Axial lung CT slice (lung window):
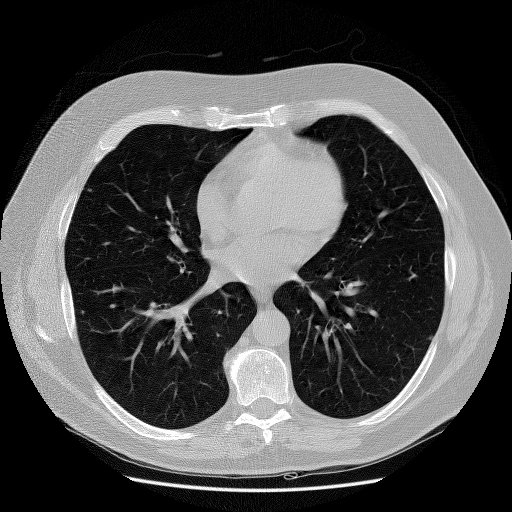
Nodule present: no